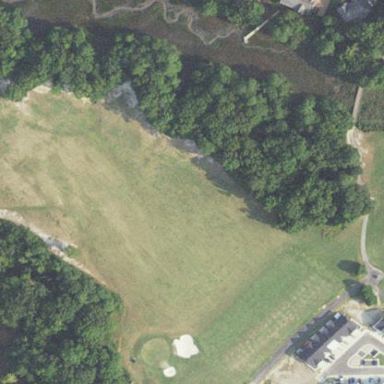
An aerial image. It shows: Grassy area designated as driving range for golf.